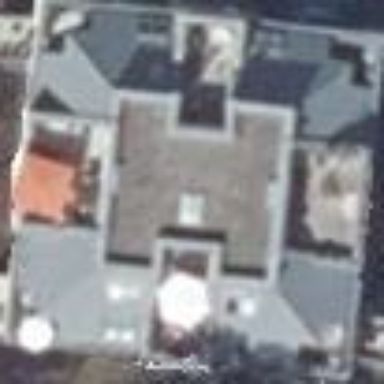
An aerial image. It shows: Building with apartments. The roof is made of metal and has quadruple saltbox shape.